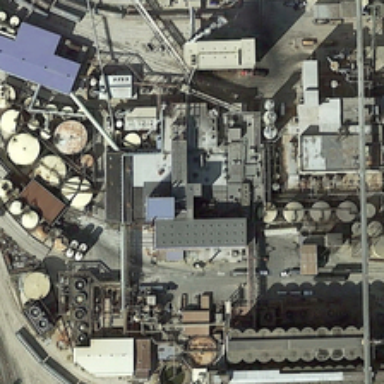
Many storage tanks are surrounded by buildings and tubes .